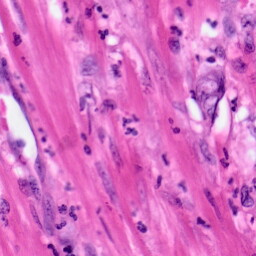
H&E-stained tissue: Pancreatic